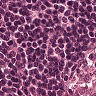
Metastatic tissue present: no